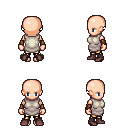
a pixel art fantasy rpg character, female body template, human, light skin, white tunic, gold greaves, twin-tailed hairstyle, leather bracers, maroon shoes, four views (front, back, left, right), 2x2 character sprite sheet, small pixel art, hard edges, no anti-aliasing